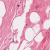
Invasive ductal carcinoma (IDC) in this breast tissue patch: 0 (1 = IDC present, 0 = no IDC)